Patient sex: F
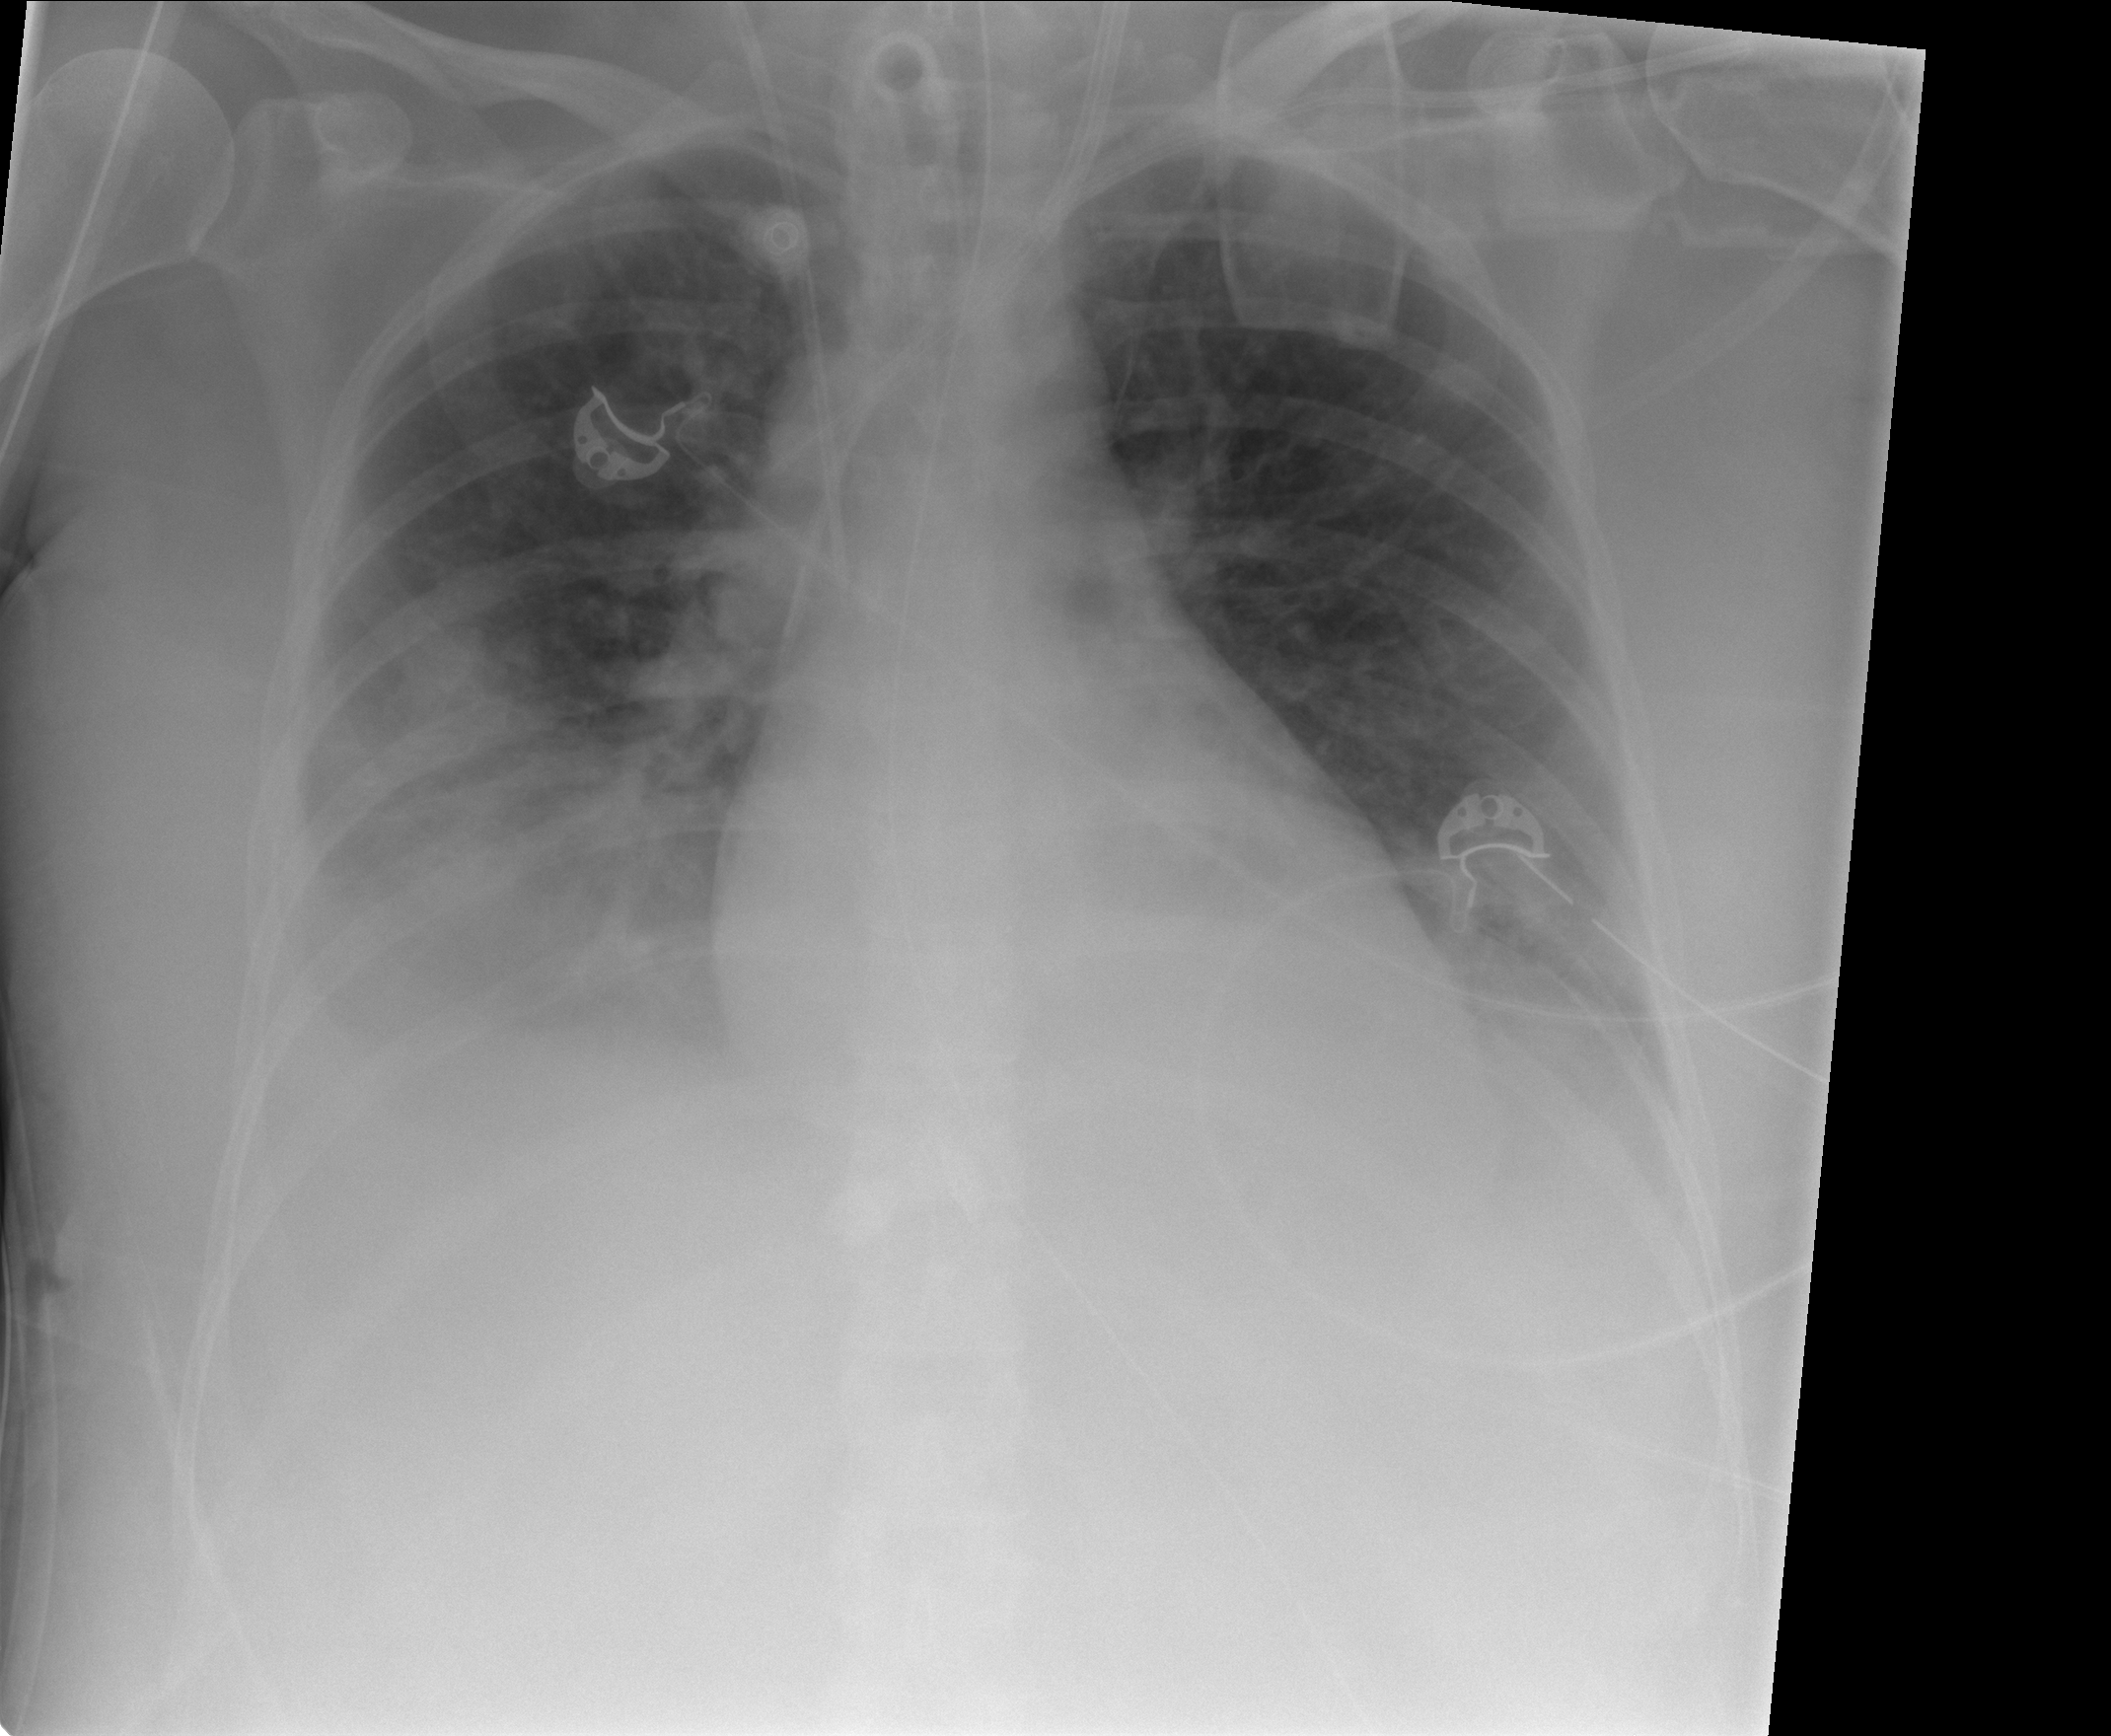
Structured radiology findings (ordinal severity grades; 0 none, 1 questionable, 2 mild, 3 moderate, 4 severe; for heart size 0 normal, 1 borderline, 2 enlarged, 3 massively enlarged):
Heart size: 0
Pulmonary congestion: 2
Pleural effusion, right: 3
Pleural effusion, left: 2
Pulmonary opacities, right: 0
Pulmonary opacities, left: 0
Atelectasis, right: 0
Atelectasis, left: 0